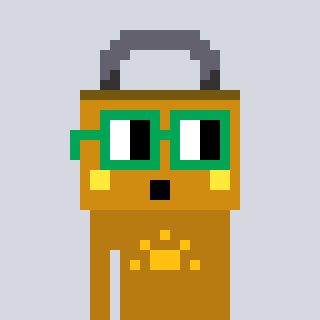
a pixel art character with square green glasses, a lock-shaped head and a gold-colored body on a cool background